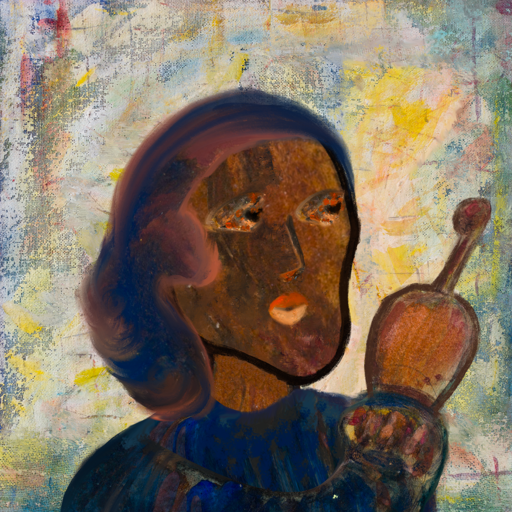
Background: Irani, Head And Neck Side: Mosgoul, Face Side: Gypsy_Queen, Bust: Pipe, Hair Side: Mother_And_Son_Son, Head Accessory: Blank, Second Necklace: Blank, Necklace: Blank, Baby: Blank